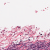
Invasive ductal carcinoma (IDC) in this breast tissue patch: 1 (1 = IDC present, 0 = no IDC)